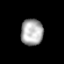
Tissue: prostate
Cell type: T cells
Senescence score: 0.3248
Nuclear area (px): 577
Mean DAPI intensity: 171.516